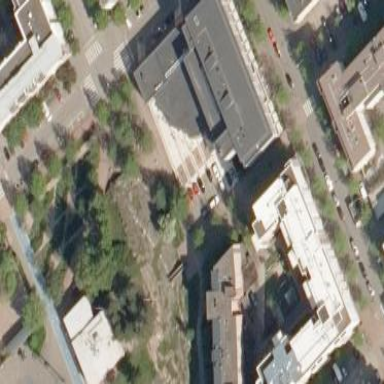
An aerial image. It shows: School building with flat roof.